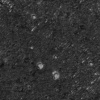
Atmospheric dust classification: not_dusty